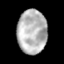
Tissue: skin
Cell type: Epithelial cells
Senescence score: 0.8742
Nuclear area (px): 1266
Mean DAPI intensity: 182.308